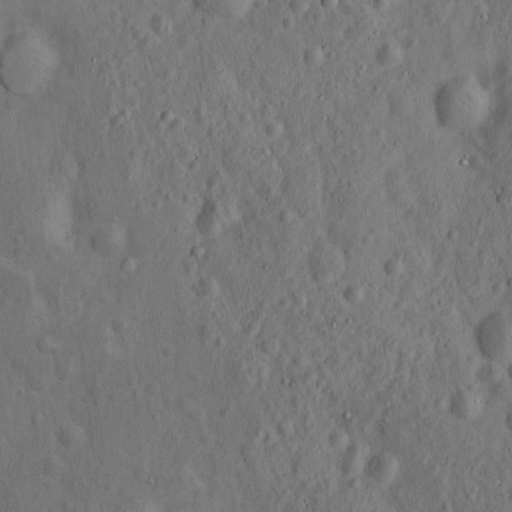
Classes present: Background, Cone